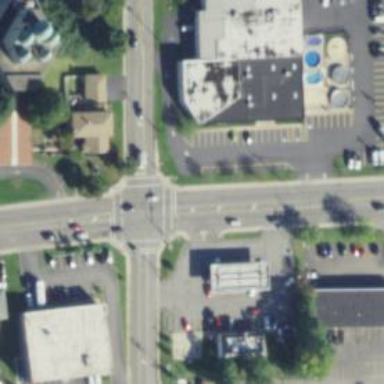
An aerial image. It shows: Crossing on the road.